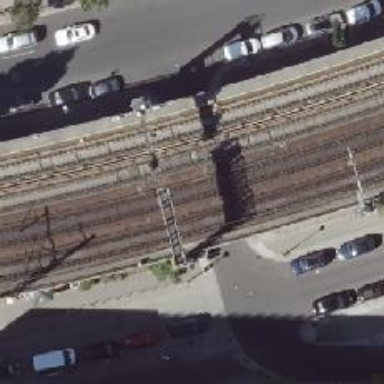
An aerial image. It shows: Viaduct railway bridge with electrified contact lines. The railway is supported by ballastless tracks.